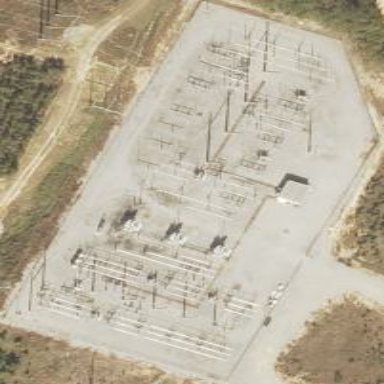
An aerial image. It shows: Outdoor power substation with fence surrounding it. The substation operates at the transmission level.